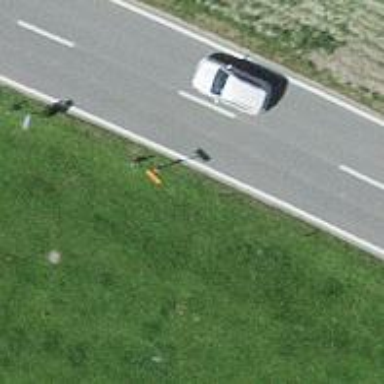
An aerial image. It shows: Pole with roof covering.